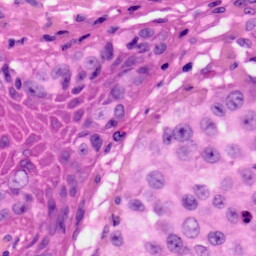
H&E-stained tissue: Skin